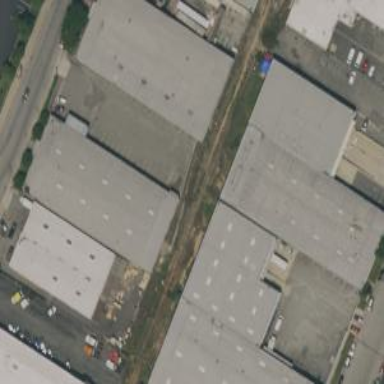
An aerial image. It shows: Warehouse.